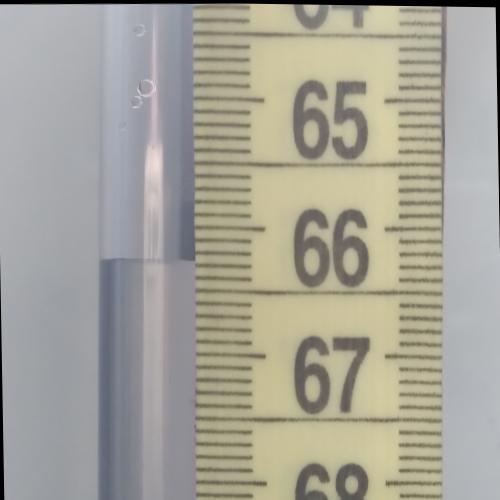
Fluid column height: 66.3 cm